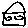
Label: house